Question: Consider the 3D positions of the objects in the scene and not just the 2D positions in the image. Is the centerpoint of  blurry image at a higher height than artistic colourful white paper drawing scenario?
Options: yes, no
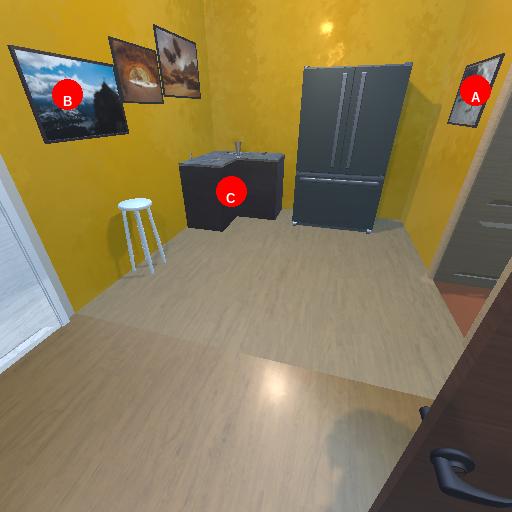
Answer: yes